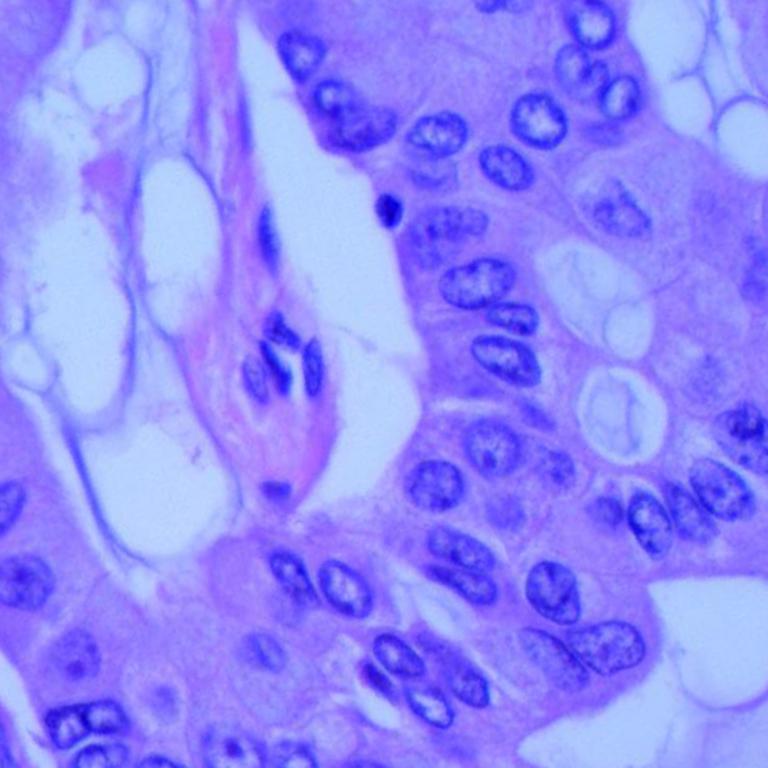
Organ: lung
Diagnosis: adenocarcinomas